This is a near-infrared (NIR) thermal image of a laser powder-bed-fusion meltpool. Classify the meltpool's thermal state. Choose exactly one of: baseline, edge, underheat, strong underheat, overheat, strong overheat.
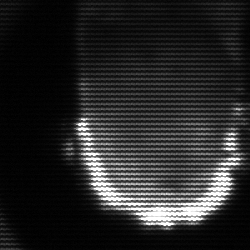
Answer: baseline